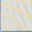
Piece: xx